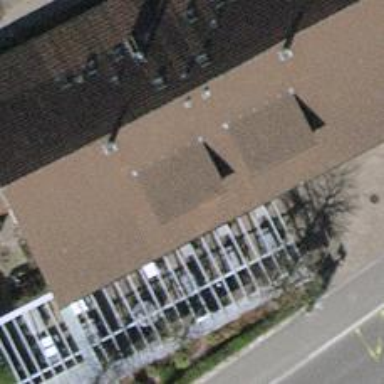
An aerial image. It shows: Restaurant.